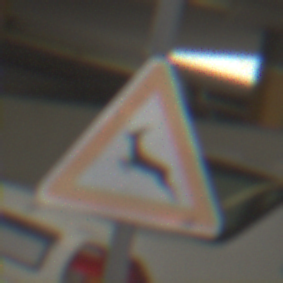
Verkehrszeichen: WildwechselRechts
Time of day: Midday
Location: Roofed (Urban)
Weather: Overcast
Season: NotSpecified
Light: Artificial